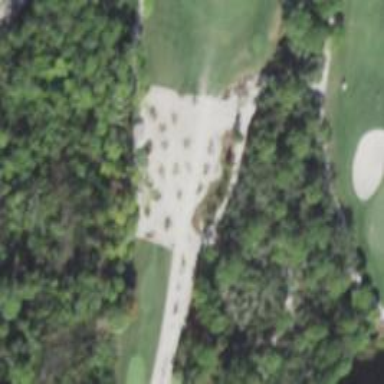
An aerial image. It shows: Golf bunker.